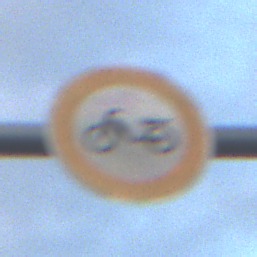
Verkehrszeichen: VerbotMofas
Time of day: SunriseSunset
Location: Outdoor (Nature)
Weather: PartlyCloudy
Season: NotSpecified
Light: Natural